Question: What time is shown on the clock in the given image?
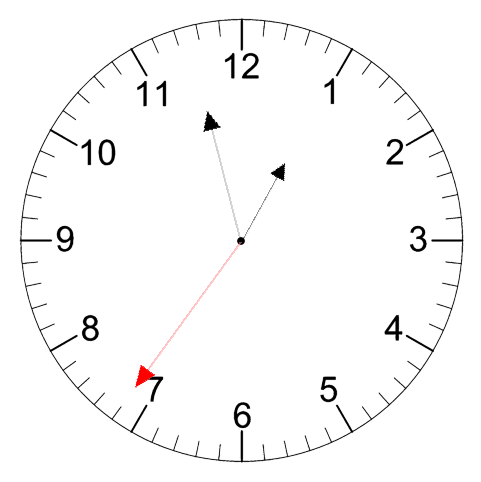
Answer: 12:57:36